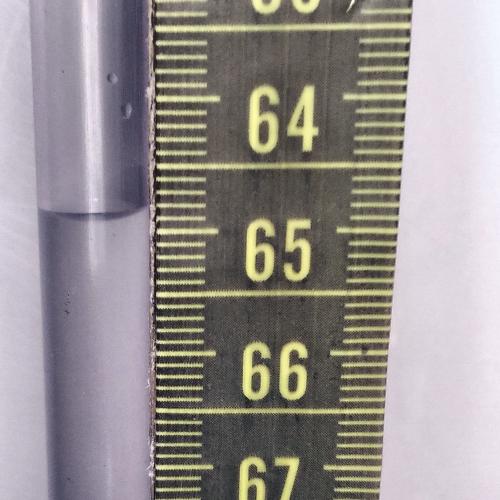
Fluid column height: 64.8 cm